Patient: sex F, age 62
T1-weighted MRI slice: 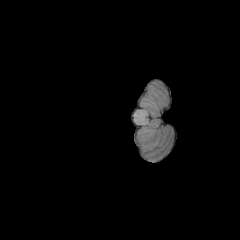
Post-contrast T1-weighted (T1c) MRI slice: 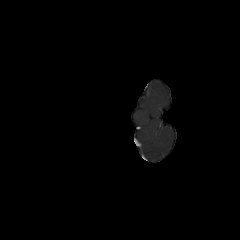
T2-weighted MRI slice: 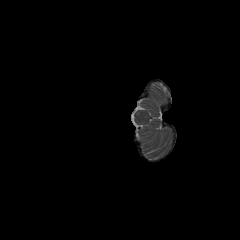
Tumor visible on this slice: no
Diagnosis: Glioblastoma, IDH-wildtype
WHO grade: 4